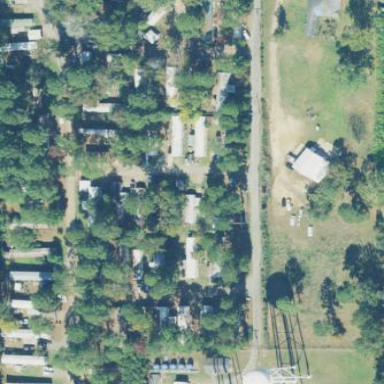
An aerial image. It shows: Residential area known as trailer park.